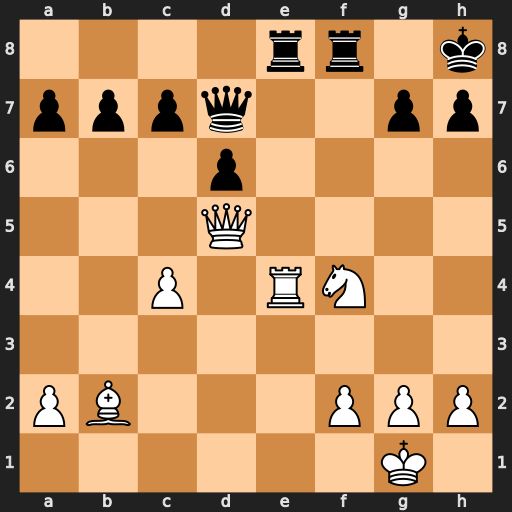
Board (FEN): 4rr1k/pppq2pp/3p4/3Q4/2P1RN2/8/PB3PPP/6K1
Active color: w
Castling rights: -
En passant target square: -
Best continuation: Ng6+ hxg6 Rh4#